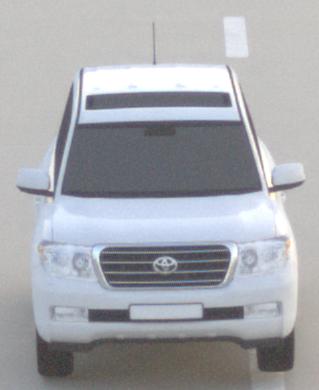
Make: Toyota
Model: Land Cruiser V8 4.7
Detailed model: Land Cruiser V8 (J20)
Model produced from: 2008/03
Model produced until: 2009/11
Doors: 5
Color: white
Road condition: dry road
Daytime: sunrise or sunset
Contrast: low contrast